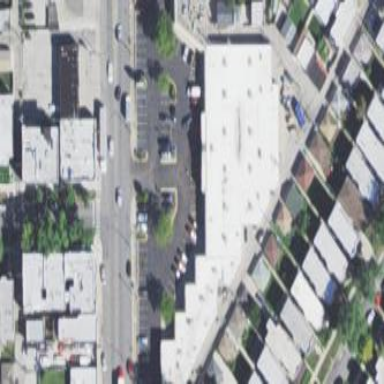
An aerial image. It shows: Retail building.